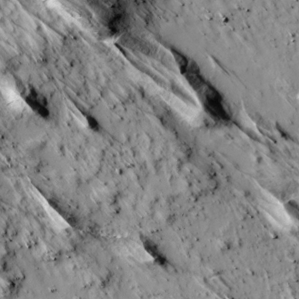
Label: non_frost